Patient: sex M, age 47
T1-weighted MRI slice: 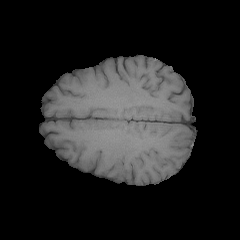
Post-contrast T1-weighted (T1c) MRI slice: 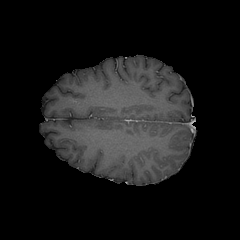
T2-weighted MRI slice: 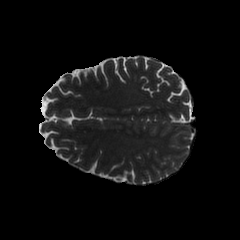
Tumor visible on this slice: no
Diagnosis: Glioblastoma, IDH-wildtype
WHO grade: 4